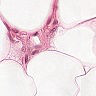
Metastatic tissue present: no